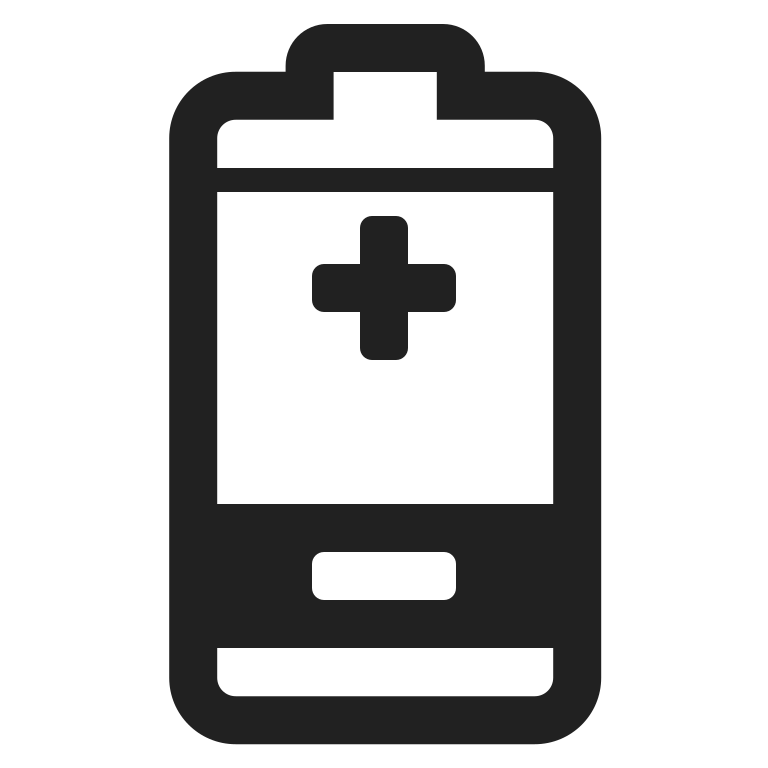
low battery high contrast